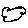
Label: cloud